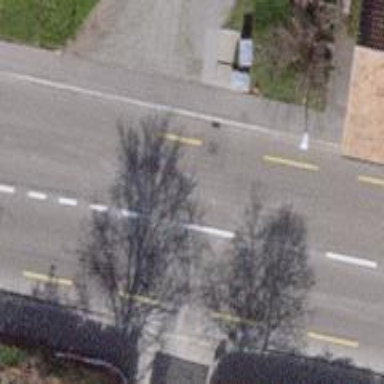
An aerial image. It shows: Primary highway with designated cycle lane.